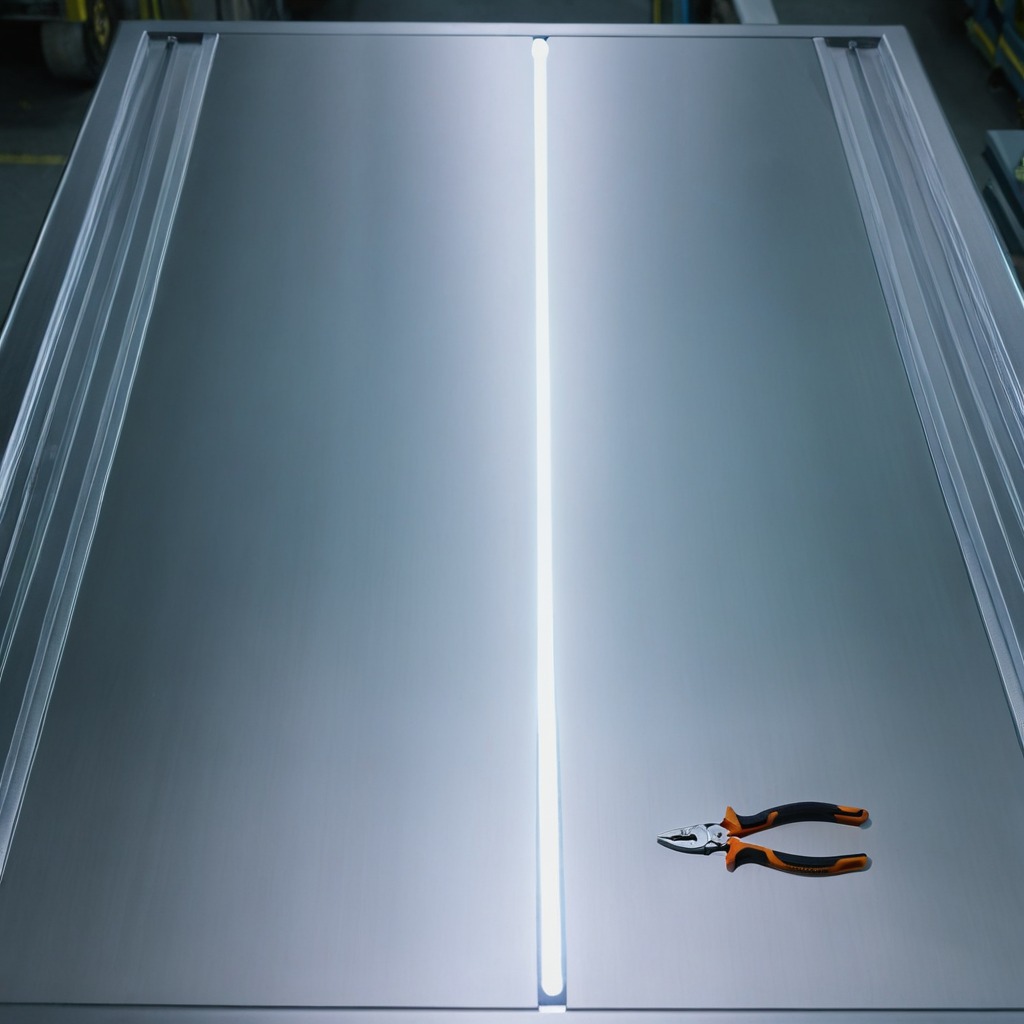
A plier is lying on a metal table in a machine shop under fluorescent lights.